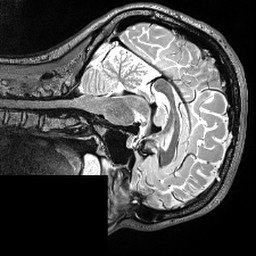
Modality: T2w
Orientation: sagittal
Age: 31